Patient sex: M
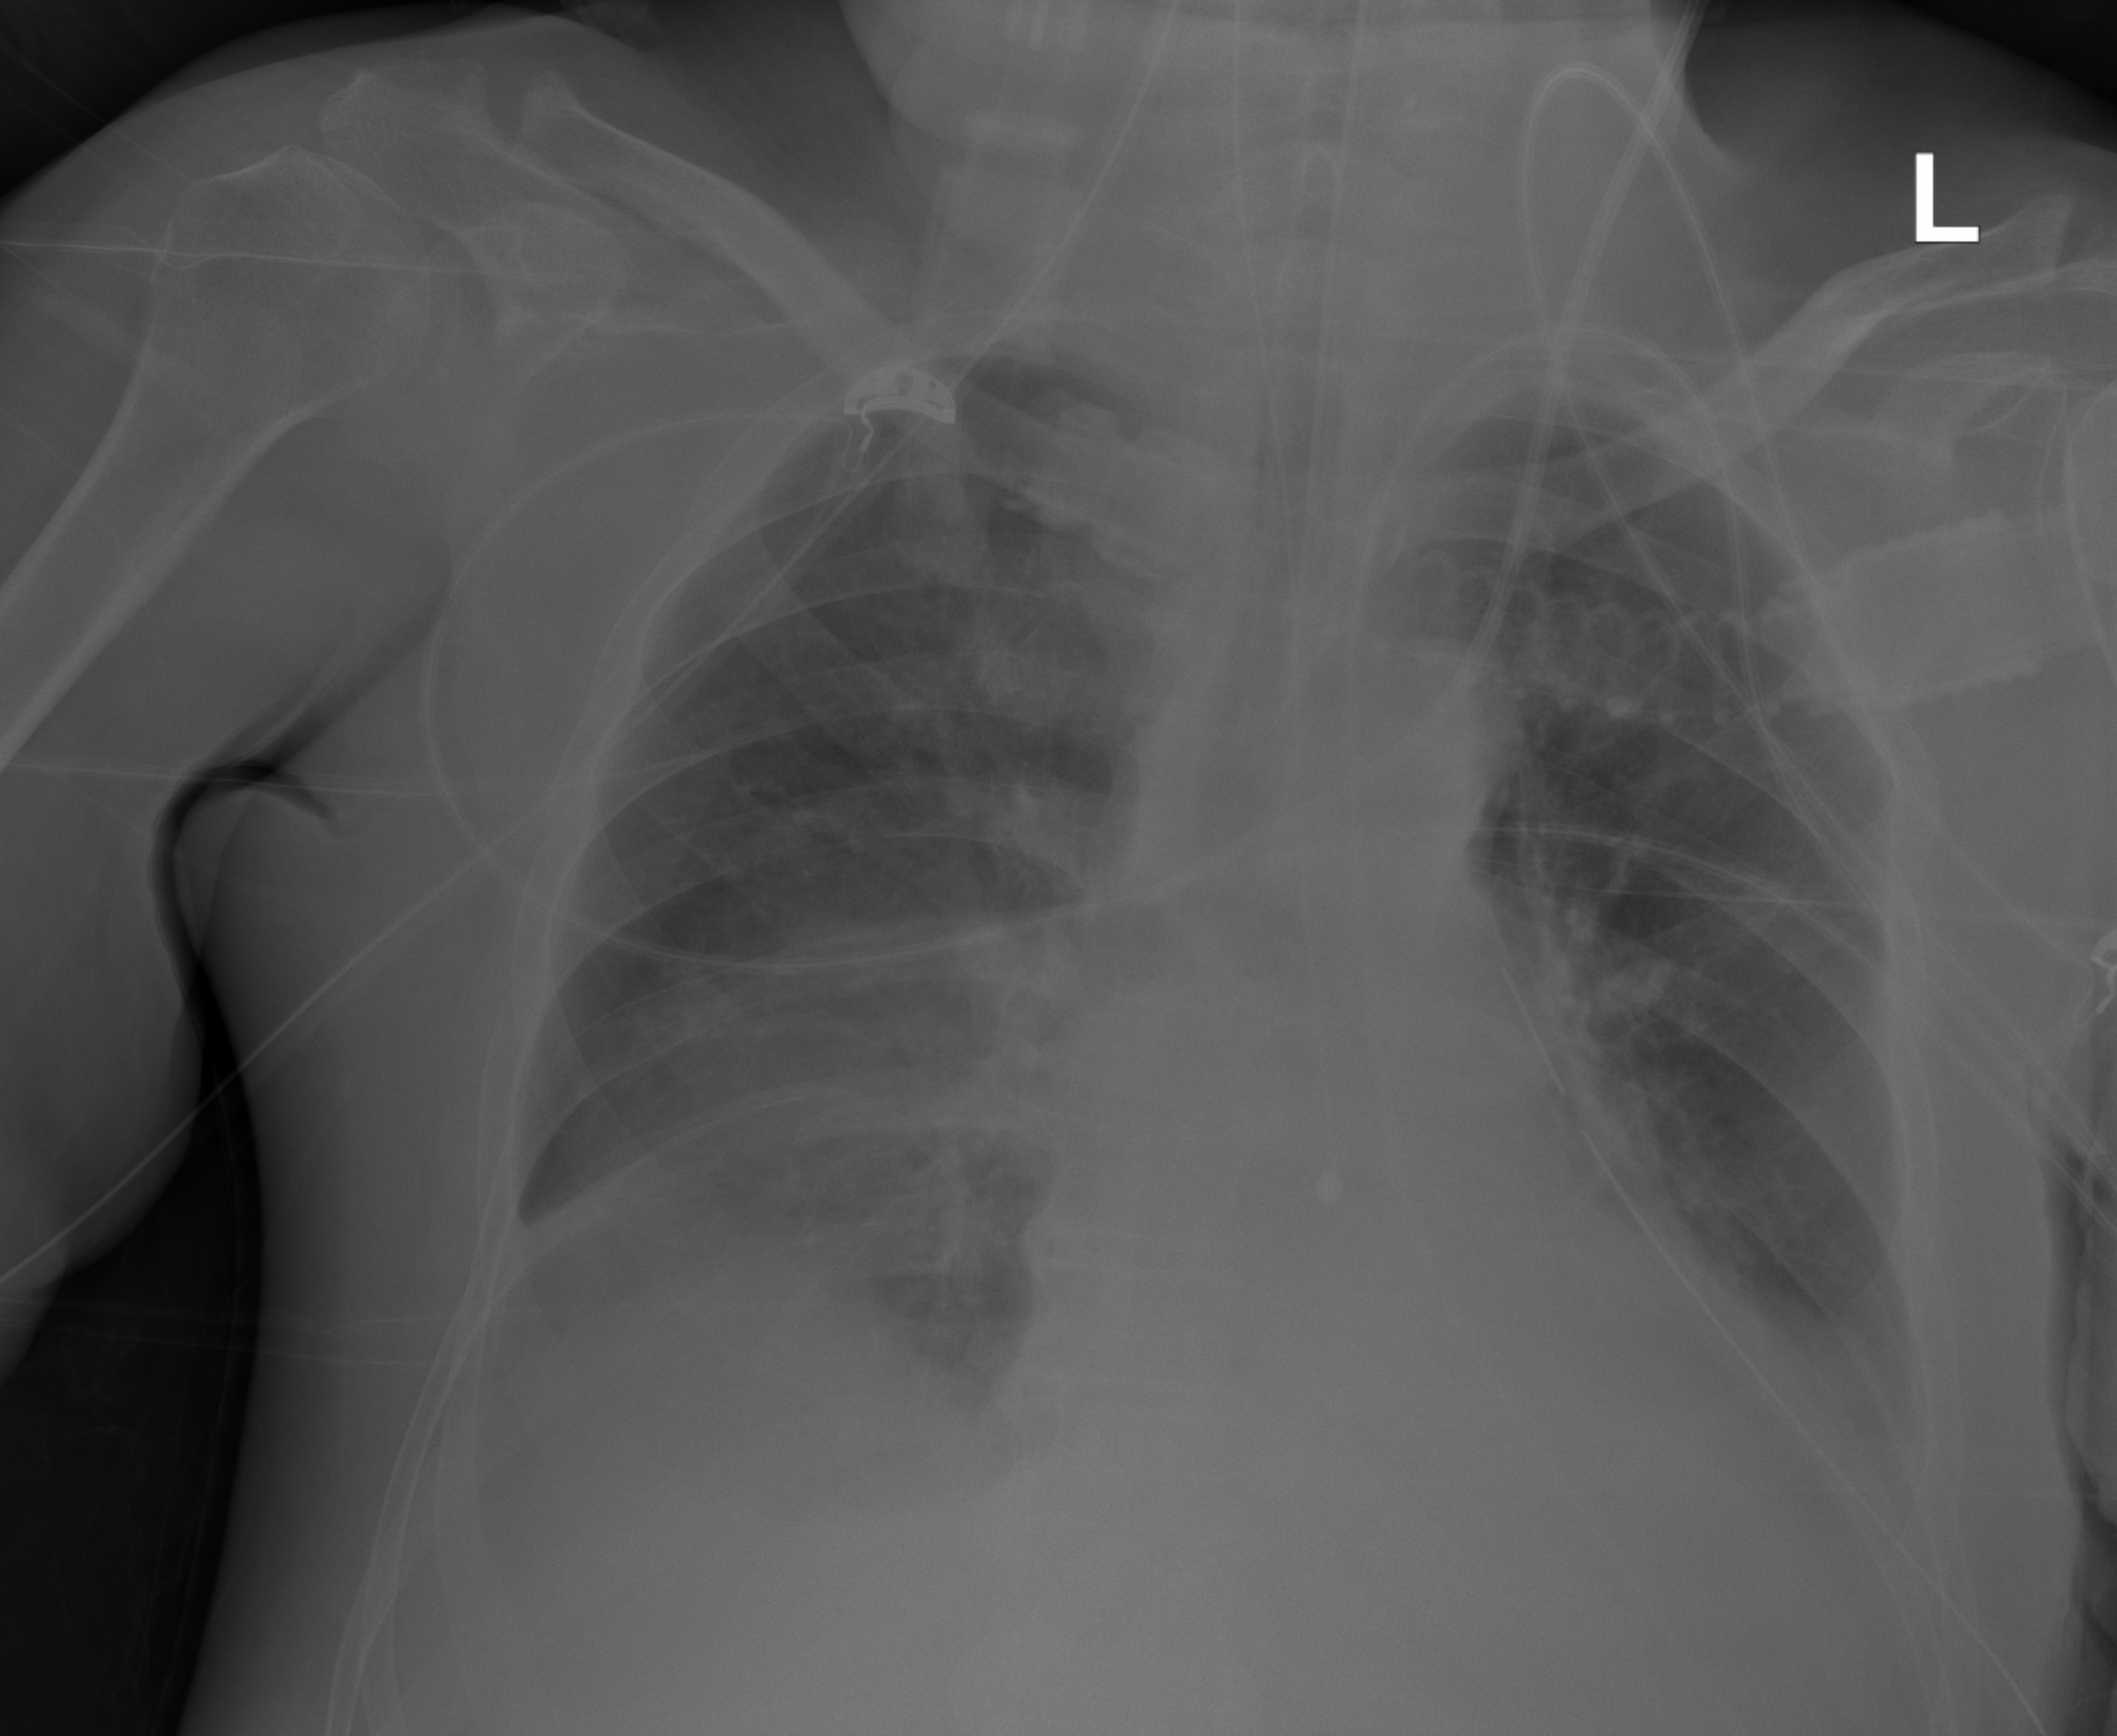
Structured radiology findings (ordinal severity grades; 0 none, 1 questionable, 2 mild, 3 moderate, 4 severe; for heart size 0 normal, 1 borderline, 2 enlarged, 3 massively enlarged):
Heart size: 1
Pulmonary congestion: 2
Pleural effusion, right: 2
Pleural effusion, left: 2
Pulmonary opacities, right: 2
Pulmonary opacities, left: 0
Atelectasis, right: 2
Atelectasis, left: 2